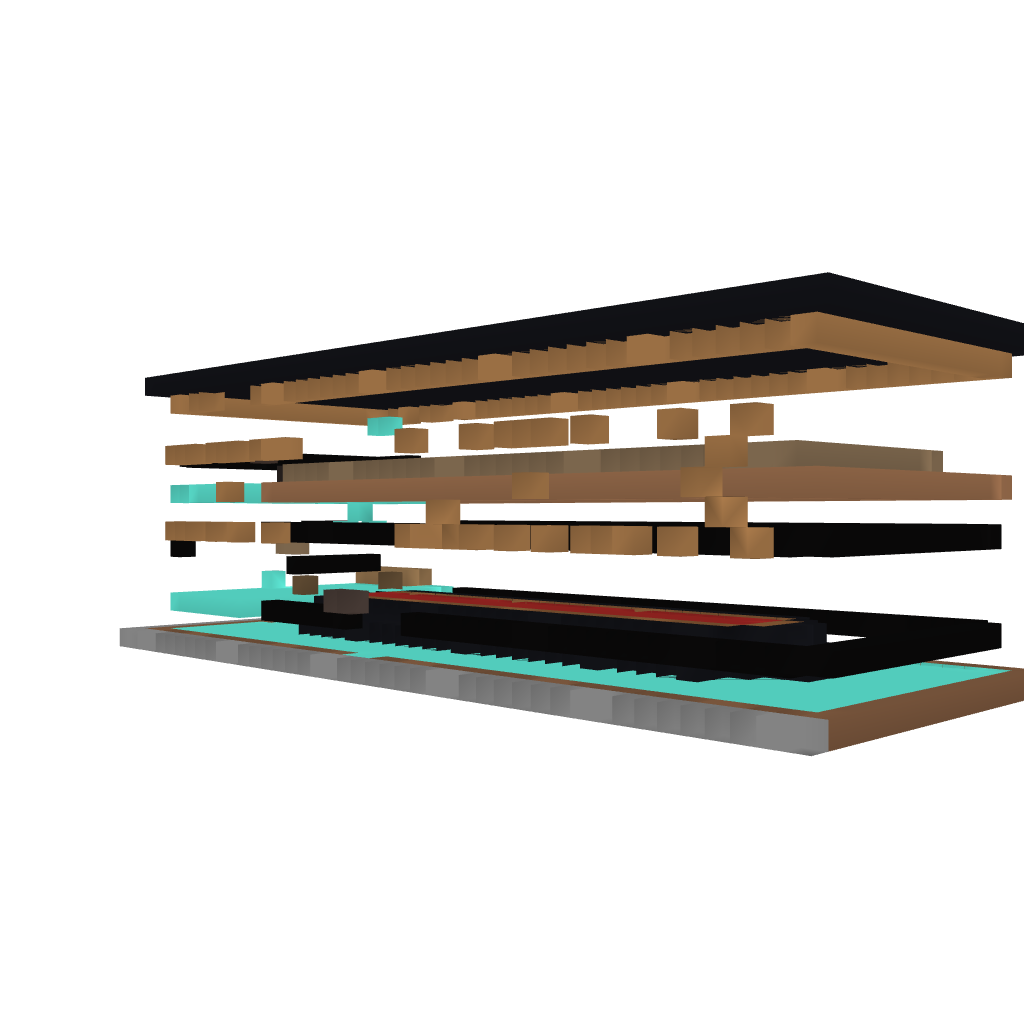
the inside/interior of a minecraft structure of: The Cat Walk